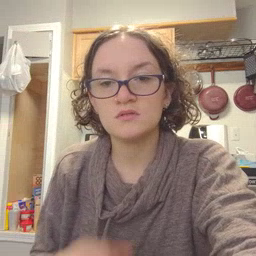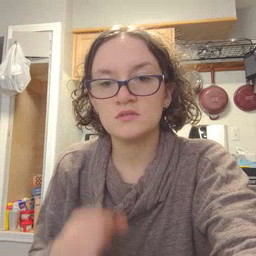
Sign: shower